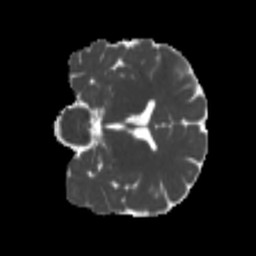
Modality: MD
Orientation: coronal
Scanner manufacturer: siemens
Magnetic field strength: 3 T
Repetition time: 4 s
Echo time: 0.0594 s